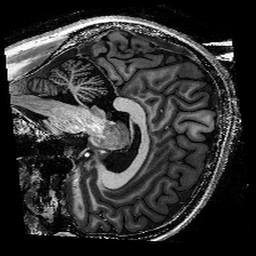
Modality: T1w
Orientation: sagittal
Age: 28
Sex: female
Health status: healthy
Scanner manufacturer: siemens
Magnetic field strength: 9.4 T
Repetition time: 6 s
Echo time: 0.003 s